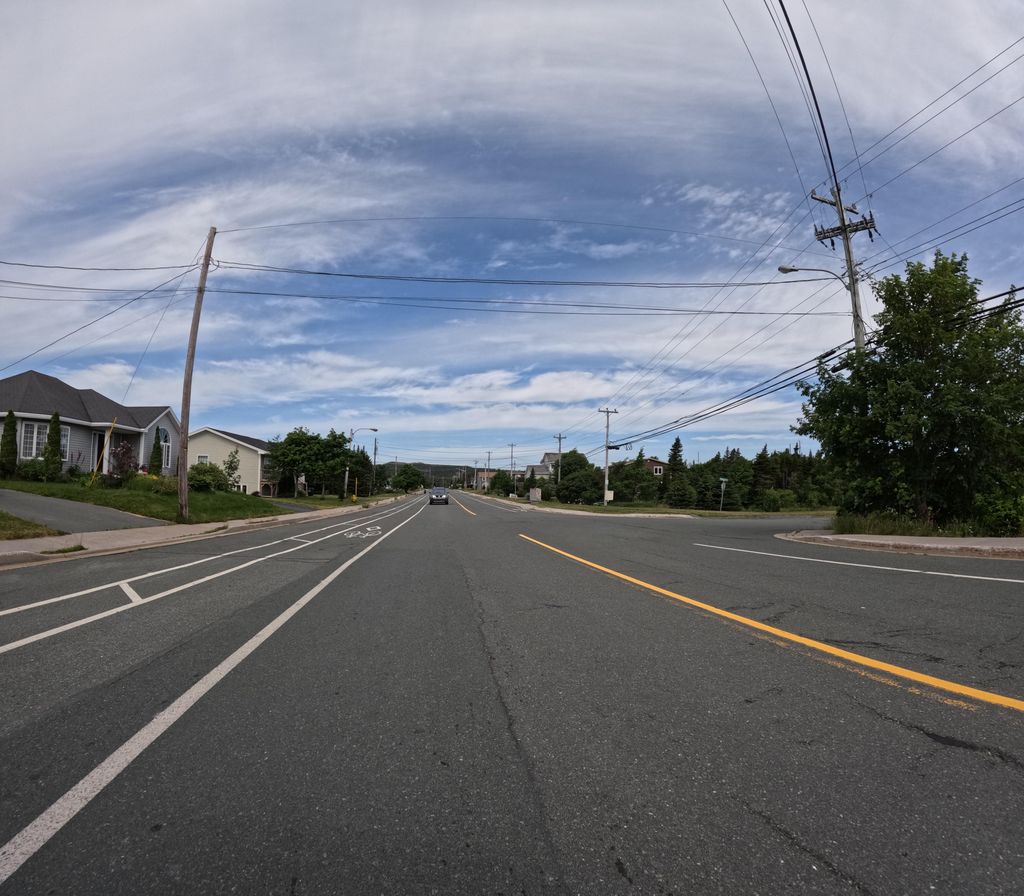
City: st_johns